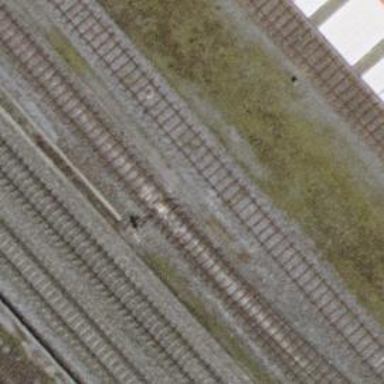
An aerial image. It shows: Railway switch.